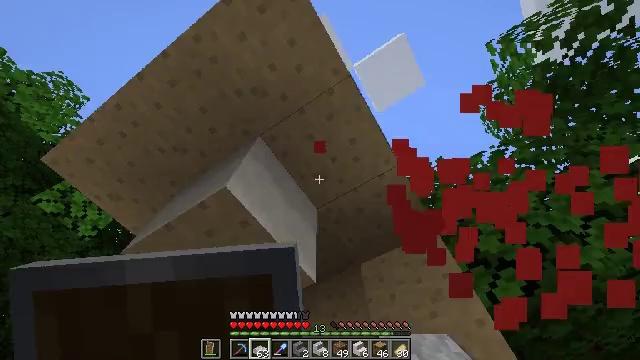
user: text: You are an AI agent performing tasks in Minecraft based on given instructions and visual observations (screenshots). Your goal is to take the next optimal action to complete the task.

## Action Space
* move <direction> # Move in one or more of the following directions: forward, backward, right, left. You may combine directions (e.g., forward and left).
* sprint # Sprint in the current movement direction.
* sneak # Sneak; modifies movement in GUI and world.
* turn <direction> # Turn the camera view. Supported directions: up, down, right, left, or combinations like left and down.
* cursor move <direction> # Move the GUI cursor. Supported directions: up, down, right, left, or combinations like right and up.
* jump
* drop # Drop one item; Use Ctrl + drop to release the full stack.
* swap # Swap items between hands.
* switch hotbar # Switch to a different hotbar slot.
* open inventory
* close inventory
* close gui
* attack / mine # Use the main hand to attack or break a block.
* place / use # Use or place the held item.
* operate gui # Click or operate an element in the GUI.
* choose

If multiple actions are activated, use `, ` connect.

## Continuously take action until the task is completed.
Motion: motion action
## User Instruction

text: Mine the red mushroom block in the forest.
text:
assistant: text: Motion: attack / mine